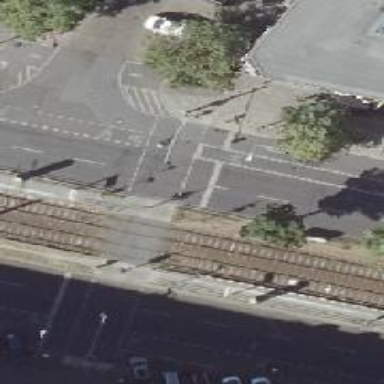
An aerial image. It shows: Tram crossing with pelican signal.